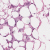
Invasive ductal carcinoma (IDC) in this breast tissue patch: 0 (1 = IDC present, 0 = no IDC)